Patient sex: M
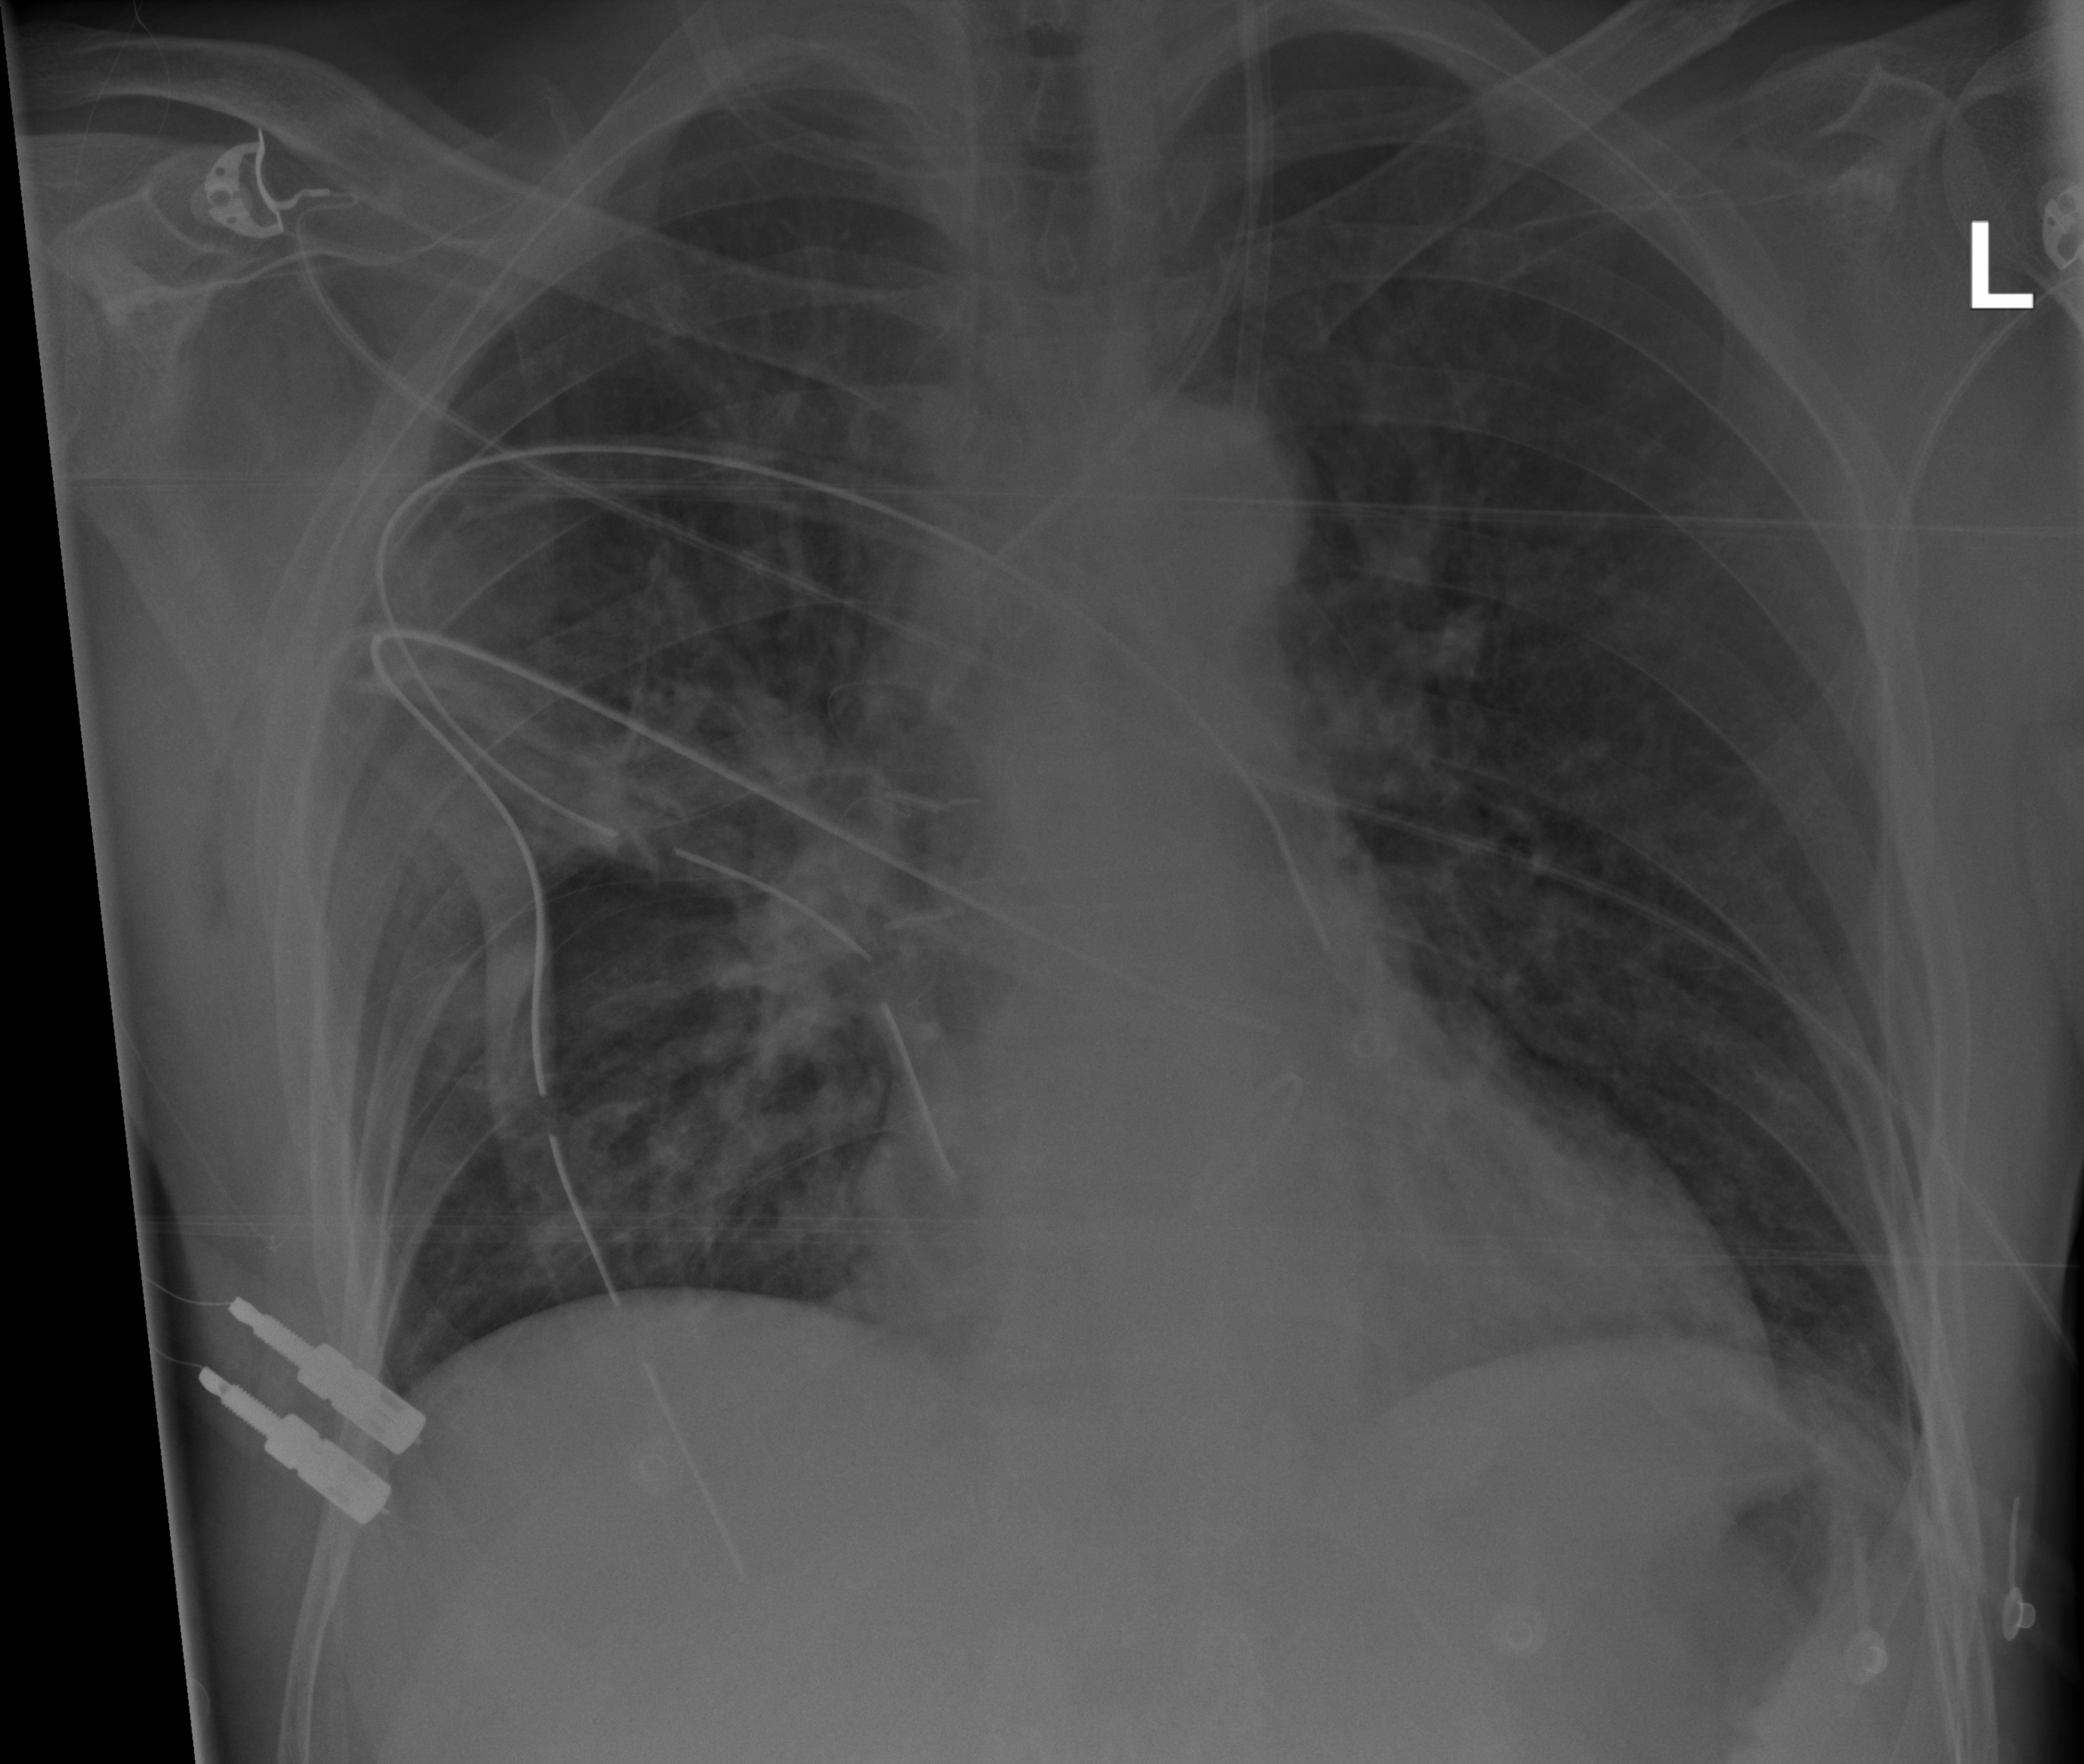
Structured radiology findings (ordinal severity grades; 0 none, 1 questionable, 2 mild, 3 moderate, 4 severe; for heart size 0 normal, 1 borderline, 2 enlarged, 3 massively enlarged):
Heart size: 0
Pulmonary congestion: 2
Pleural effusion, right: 0
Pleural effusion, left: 0
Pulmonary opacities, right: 0
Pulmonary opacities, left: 0
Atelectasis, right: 2
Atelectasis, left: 0